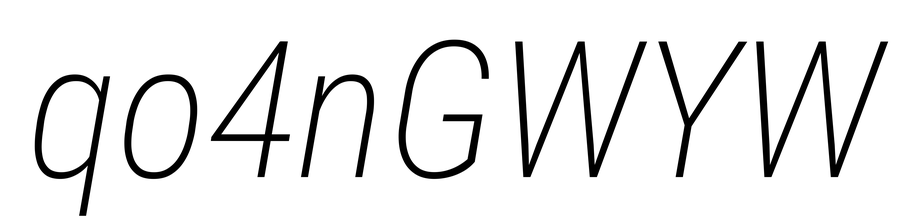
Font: Roboto-Italic_Condensed_ExtraLight_Italic